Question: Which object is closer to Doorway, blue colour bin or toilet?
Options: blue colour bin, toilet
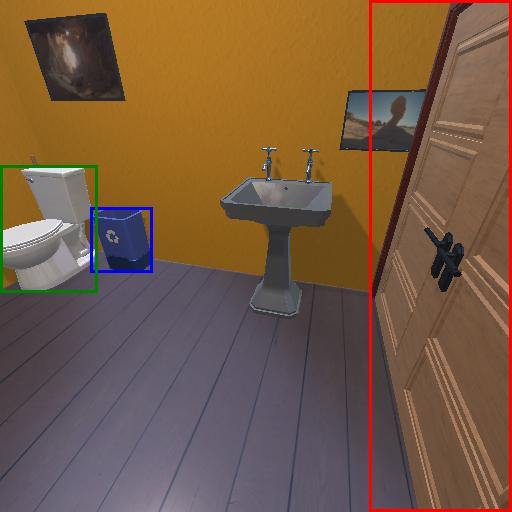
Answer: blue colour bin